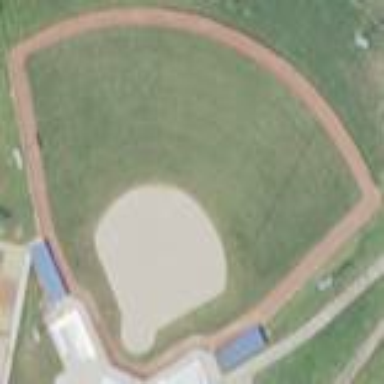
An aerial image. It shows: Grass baseball pitch for leisure and sport.